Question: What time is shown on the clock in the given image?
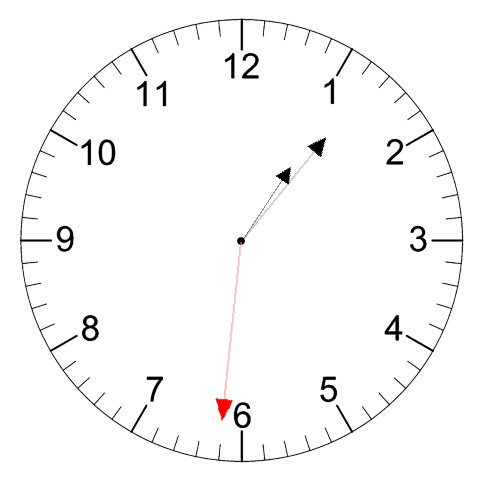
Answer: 01:06:31